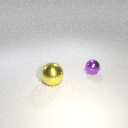
large yellow metal sphere in front of small purple metal sphere